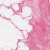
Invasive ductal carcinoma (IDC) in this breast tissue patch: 0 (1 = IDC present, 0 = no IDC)